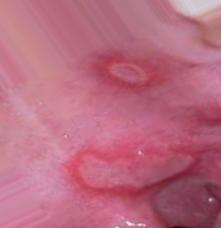
Condition: Mouth Ulcer